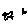
Label: bird